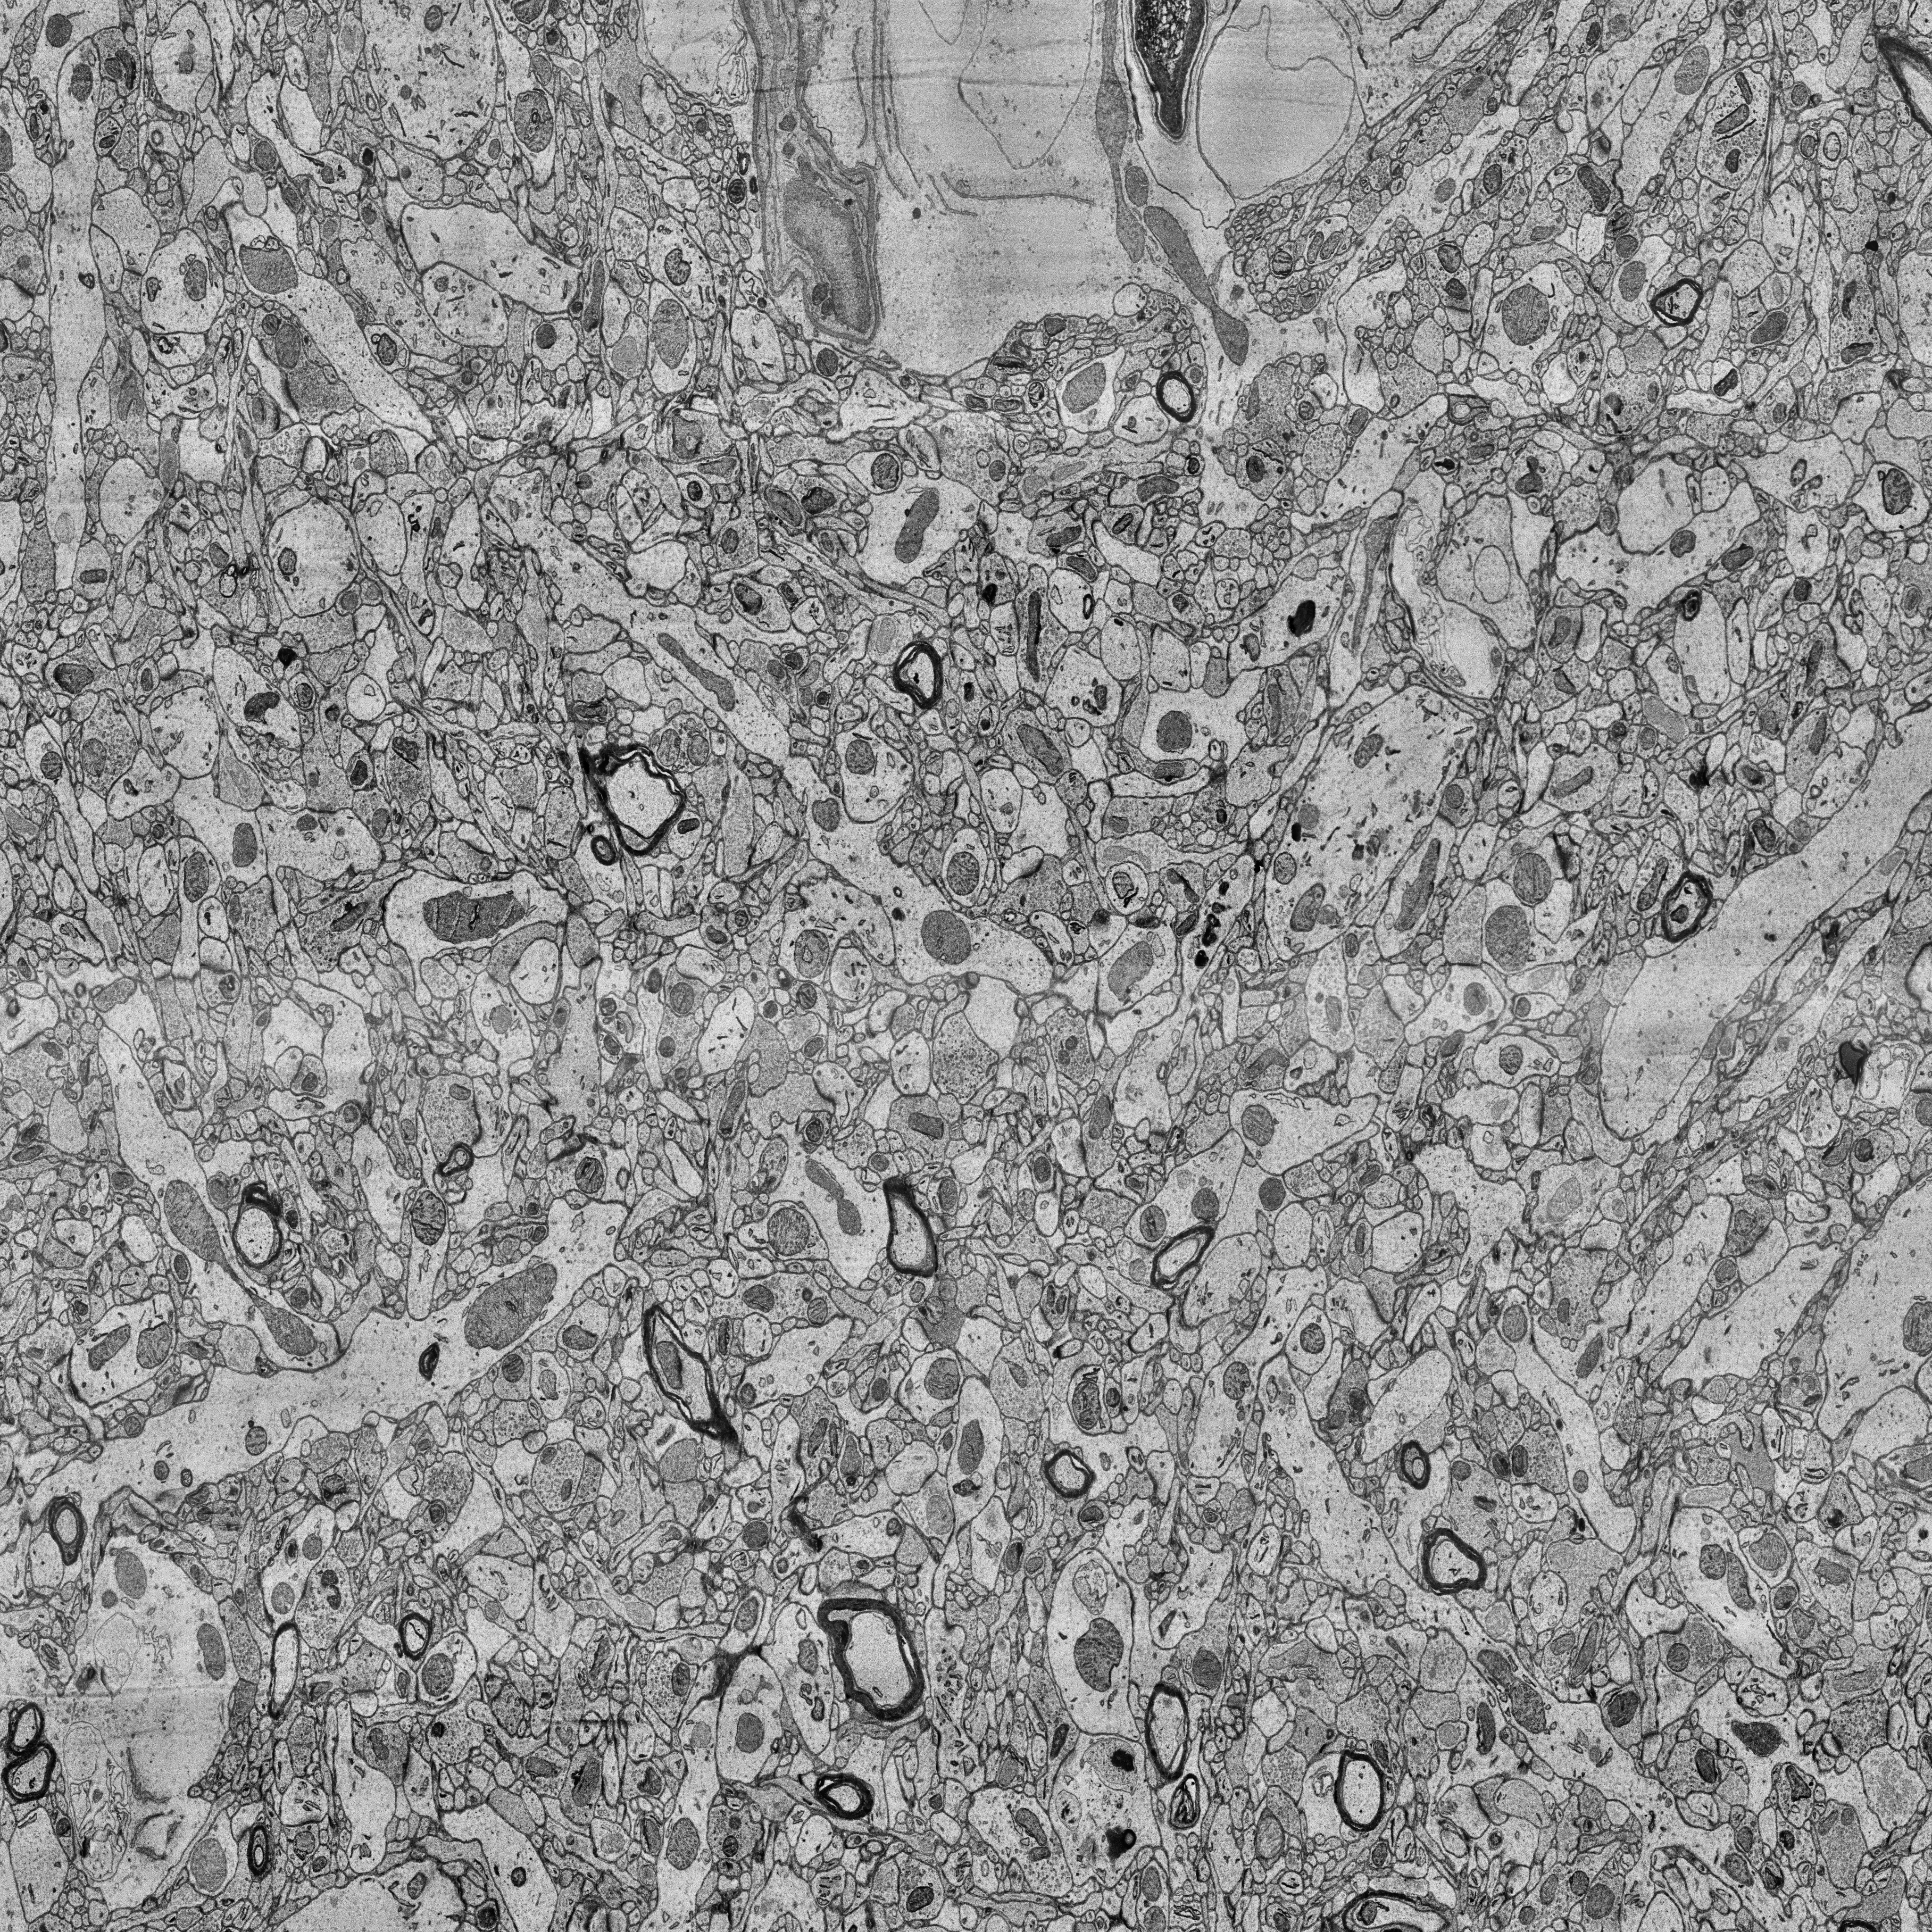
Electron microscopy slice of human cortex tissue
Slice depth (z): 22
Mitochondria instances in slice: 512